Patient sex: F
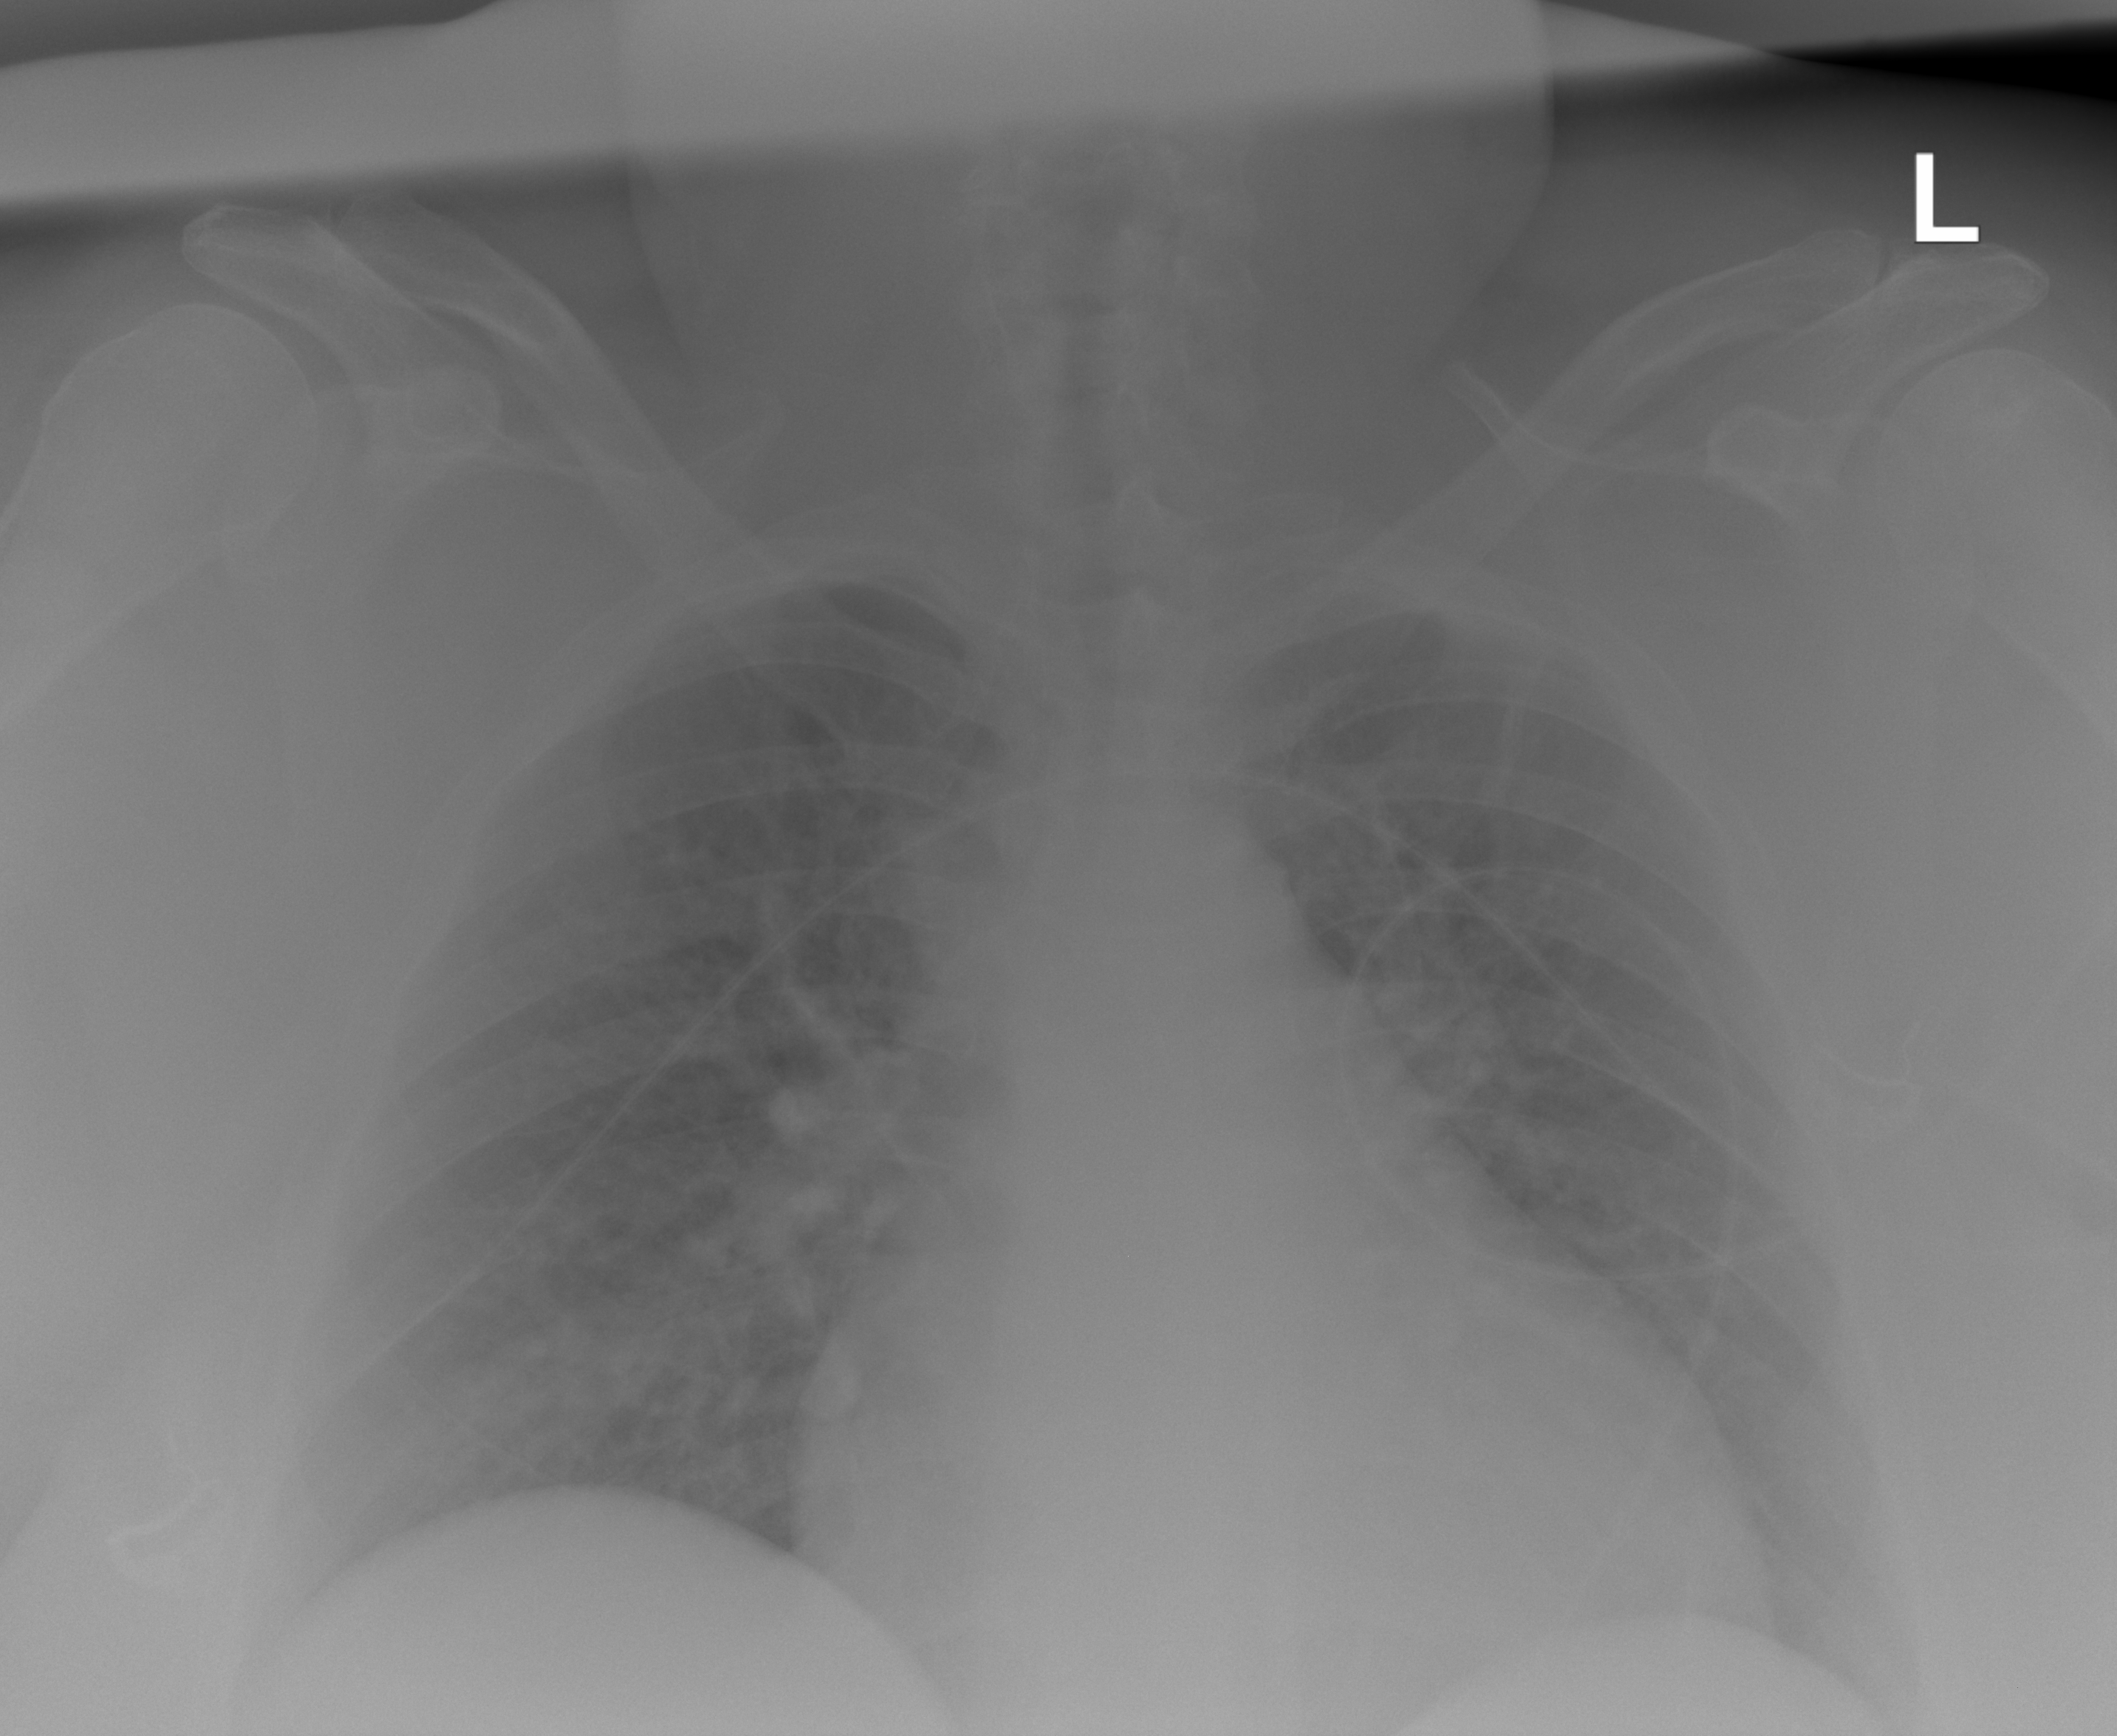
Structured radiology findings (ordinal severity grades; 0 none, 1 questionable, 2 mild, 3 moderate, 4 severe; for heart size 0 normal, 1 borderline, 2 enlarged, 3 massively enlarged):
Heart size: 2
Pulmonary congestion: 2
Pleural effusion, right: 0
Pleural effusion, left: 0
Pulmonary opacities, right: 0
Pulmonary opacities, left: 0
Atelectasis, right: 0
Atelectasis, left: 0